Field crop: tomato
Growth stage: 1
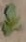
Species: solanum